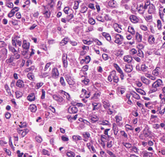
Tumor epithelial tissue: yes
Tumor-associated stroma tissue: no
Normal tissue: no